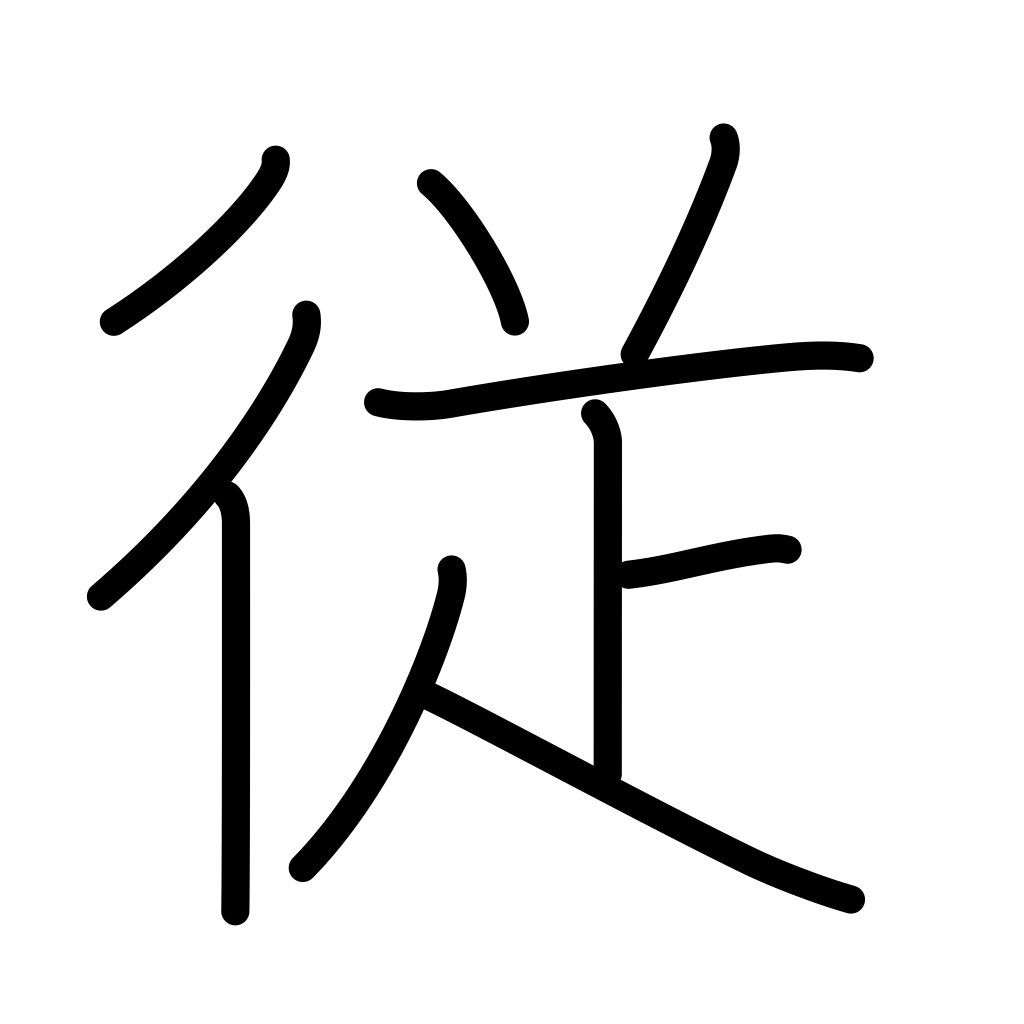
Meaning: accompany, obey, submit to, comply, follow, secondary, incidental, subordinate